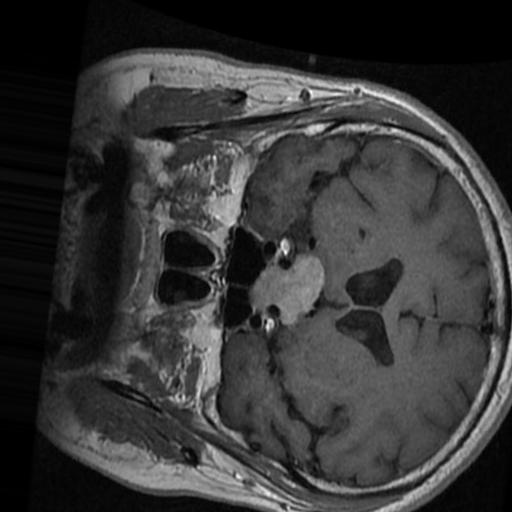
Label: brain_tumor